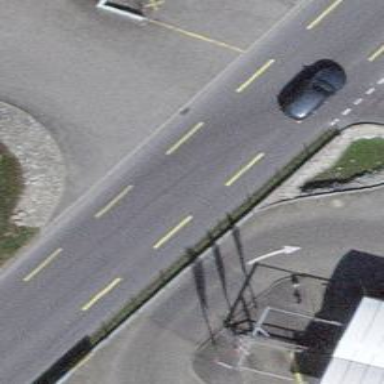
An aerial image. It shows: Residential road with cycling lane.